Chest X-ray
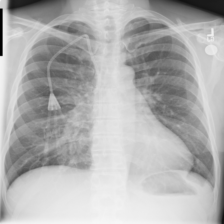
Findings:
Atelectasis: negative
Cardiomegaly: negative
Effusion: negative
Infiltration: negative
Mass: negative
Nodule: negative
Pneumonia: negative
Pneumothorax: negative
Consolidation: negative
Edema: negative
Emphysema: negative
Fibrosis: negative
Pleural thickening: negative
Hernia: negative